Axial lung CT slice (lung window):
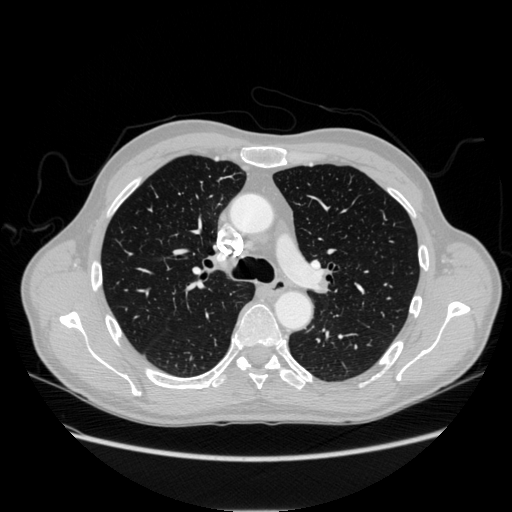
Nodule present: no